Field crop: maize
Growth stage: 2
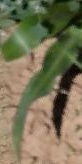
Species: maize